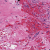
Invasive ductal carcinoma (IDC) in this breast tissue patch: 1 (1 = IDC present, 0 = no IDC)